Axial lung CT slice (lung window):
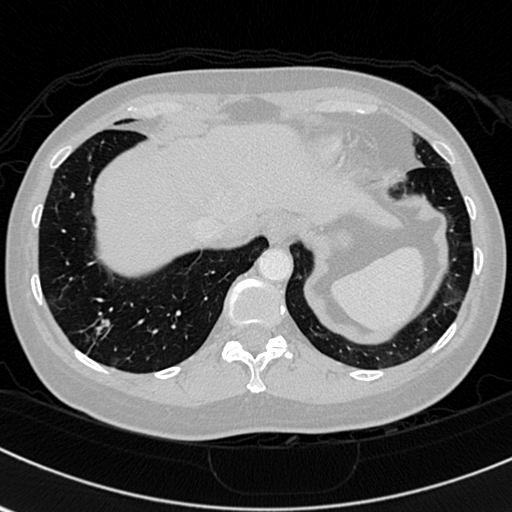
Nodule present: no